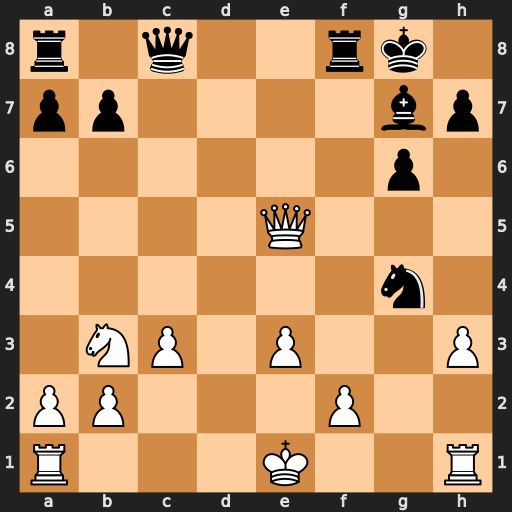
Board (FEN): r1q2rk1/pp4bp/6p1/4Q3/6n1/1NP1P2P/PP3P2/R3K2R
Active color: w
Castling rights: KQ
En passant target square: -
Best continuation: Qd5+ Kh8 hxg4